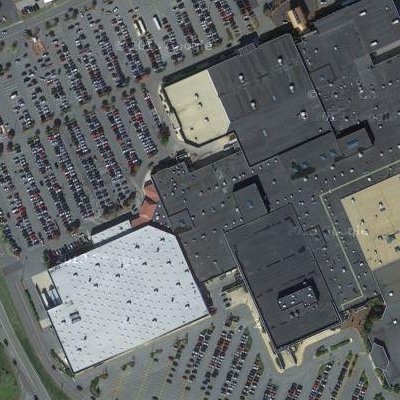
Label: cIndustry